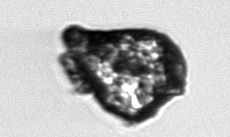
Label: Delphineis